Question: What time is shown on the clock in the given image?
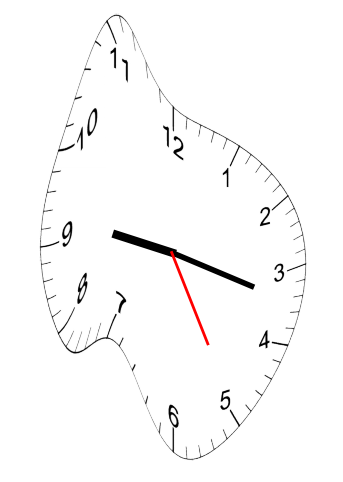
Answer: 09:17:25